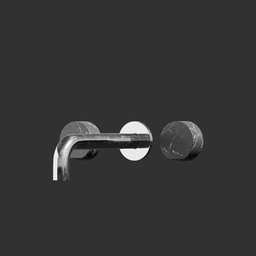
Label: appliances